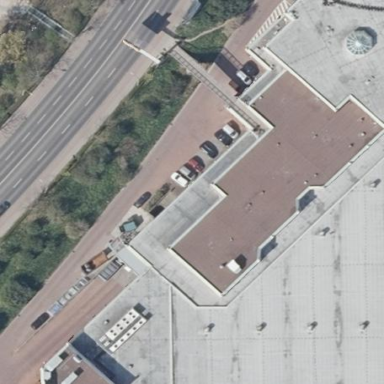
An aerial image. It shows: Mall building.